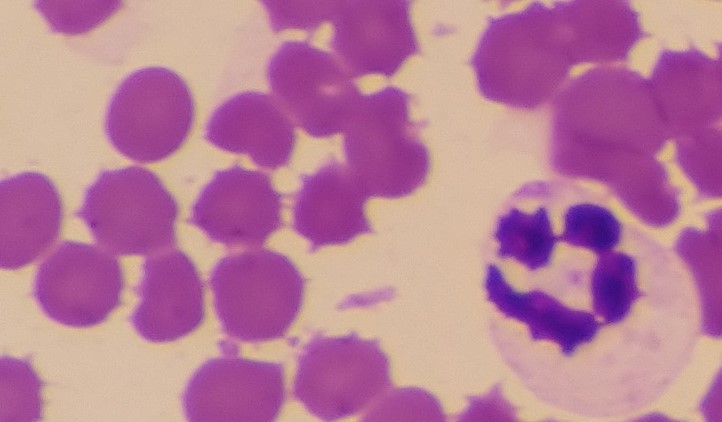
White blood cell type: Neutrophil